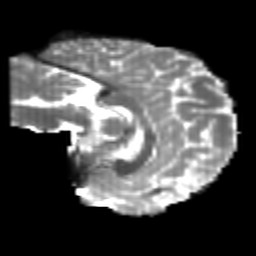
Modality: T2w
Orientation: sagittal
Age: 21
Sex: female
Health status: healthy
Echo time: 0.074 s